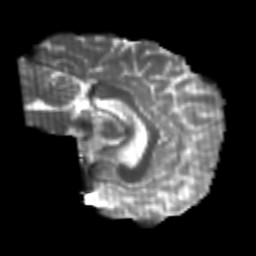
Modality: T2w
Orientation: sagittal
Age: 24
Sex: male
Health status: healthy
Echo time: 0.074 s